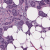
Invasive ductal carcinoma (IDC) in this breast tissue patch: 1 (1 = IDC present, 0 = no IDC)